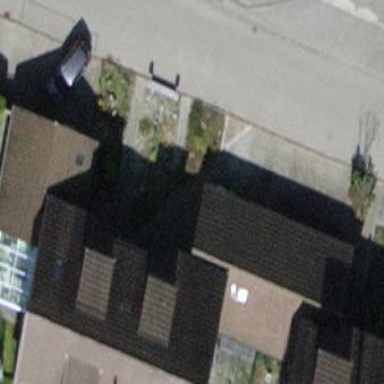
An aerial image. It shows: Garage building.